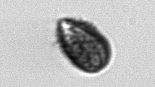
Label: Pseudochattonella_farcimen